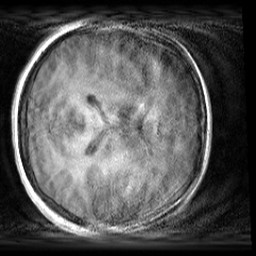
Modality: T1w
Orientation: axial
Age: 20
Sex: female
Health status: healthy
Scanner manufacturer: siemens
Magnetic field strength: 3 T
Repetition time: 2 s
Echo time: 0.00232 s